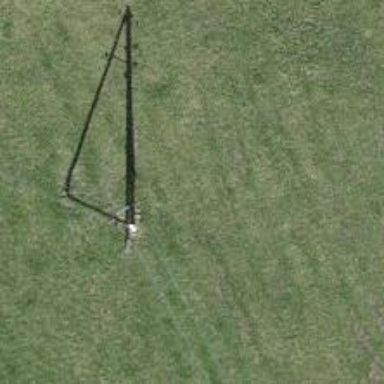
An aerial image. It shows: Power pole.